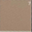
Piece: xx